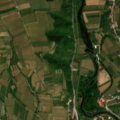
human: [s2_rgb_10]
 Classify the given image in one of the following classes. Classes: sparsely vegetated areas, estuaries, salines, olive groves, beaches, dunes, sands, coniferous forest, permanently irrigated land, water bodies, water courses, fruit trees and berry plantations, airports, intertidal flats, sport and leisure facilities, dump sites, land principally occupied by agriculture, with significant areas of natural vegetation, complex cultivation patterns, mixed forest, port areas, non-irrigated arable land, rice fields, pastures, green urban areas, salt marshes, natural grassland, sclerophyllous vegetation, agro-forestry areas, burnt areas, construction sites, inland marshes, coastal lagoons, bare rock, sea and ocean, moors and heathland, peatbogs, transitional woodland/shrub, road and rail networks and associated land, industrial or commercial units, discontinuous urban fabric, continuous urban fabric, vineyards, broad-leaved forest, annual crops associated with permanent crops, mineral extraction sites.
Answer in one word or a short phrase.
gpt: discontinuous urban fabric, vineyards, land principally occupied by agriculture, with significant areas of natural vegetation, broad-leaved forest